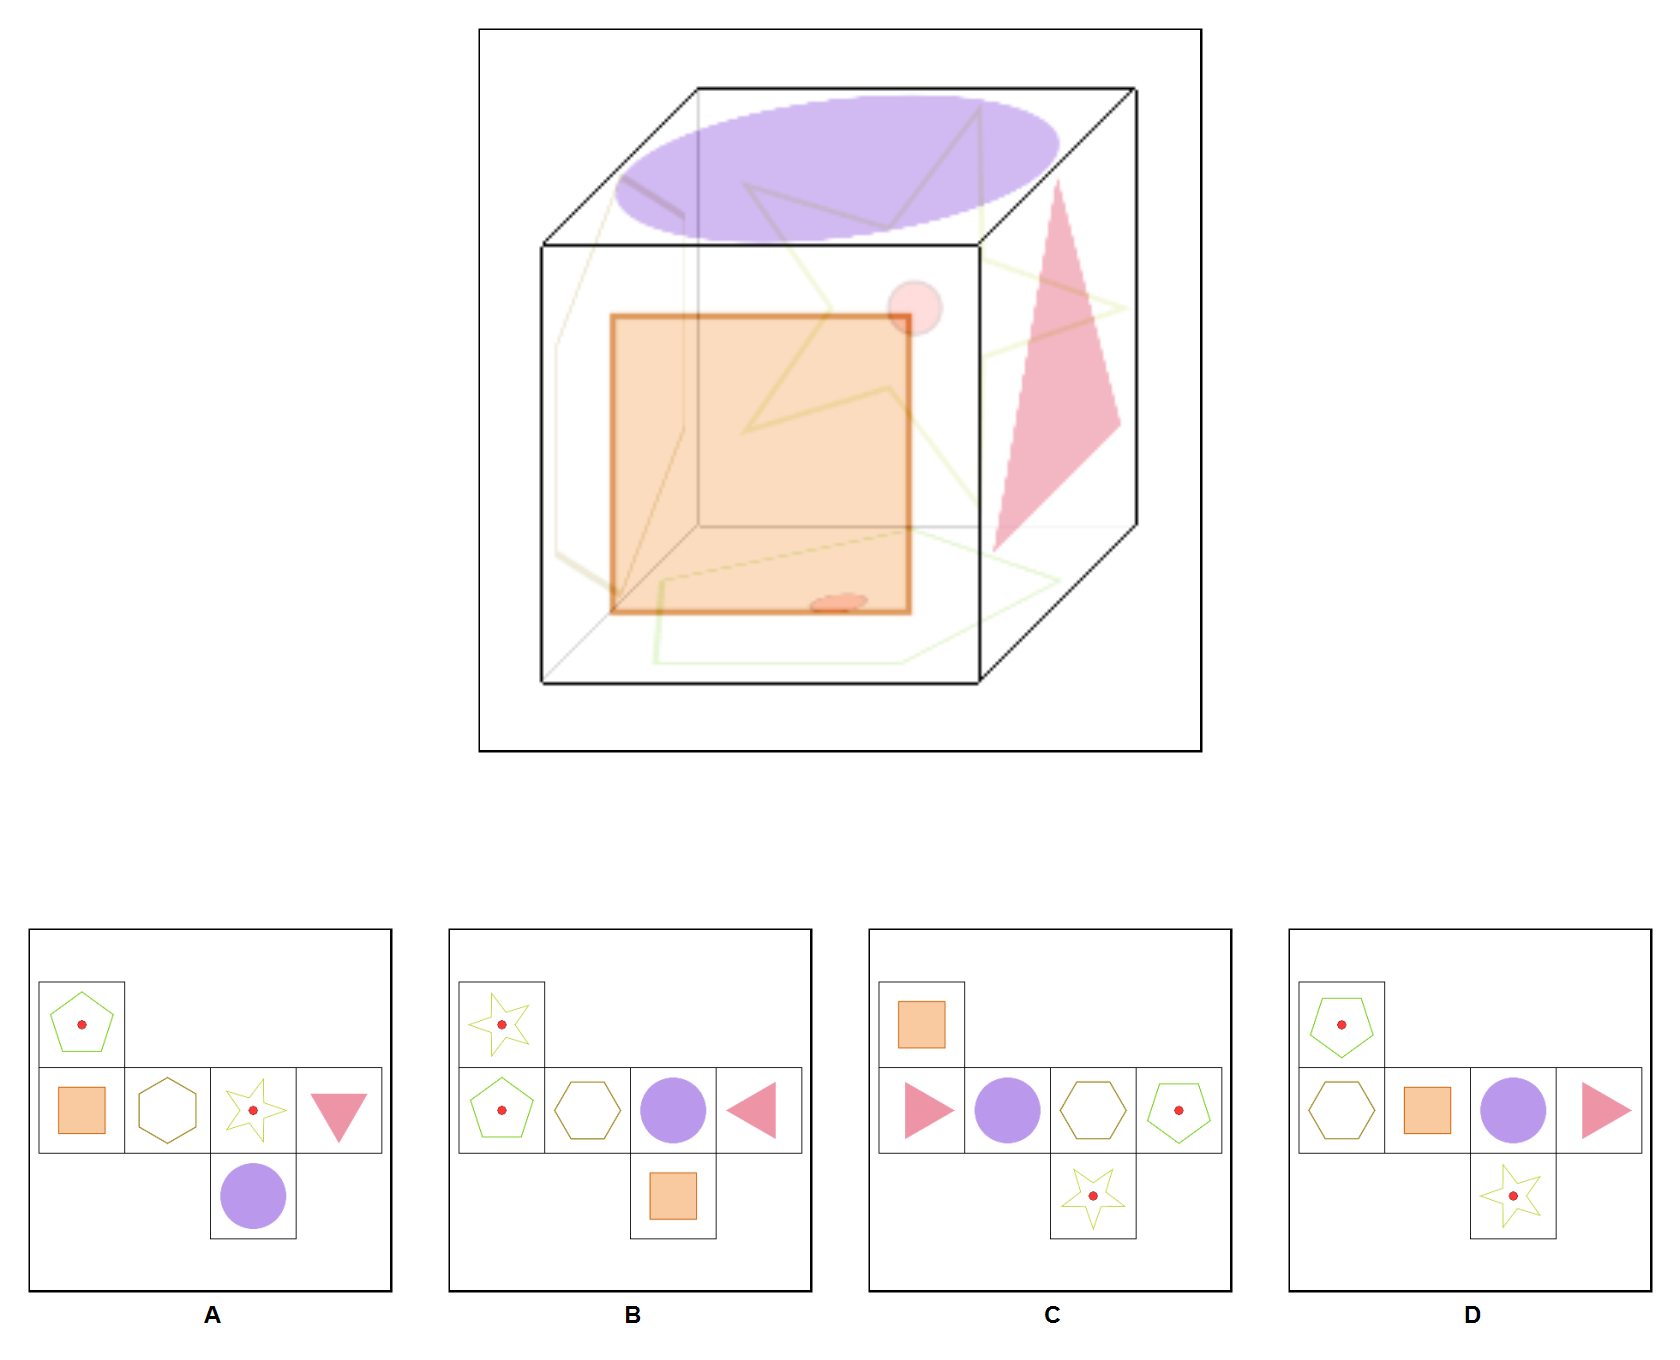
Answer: D